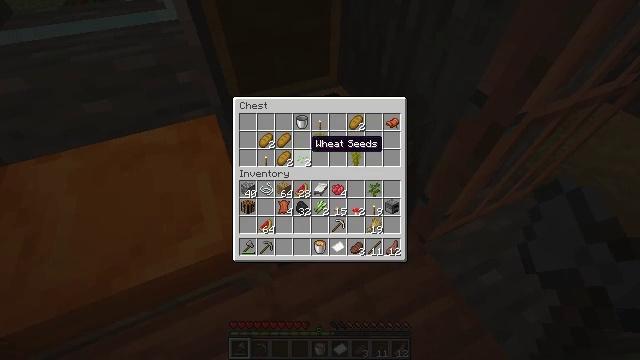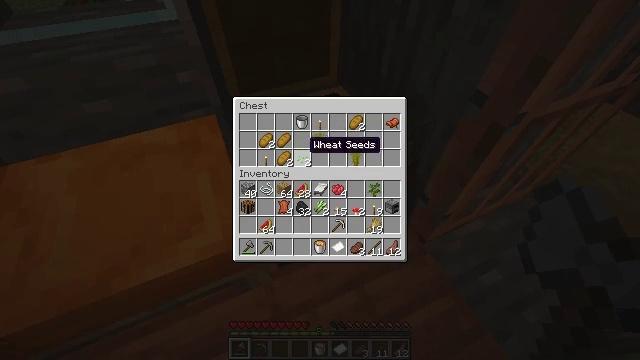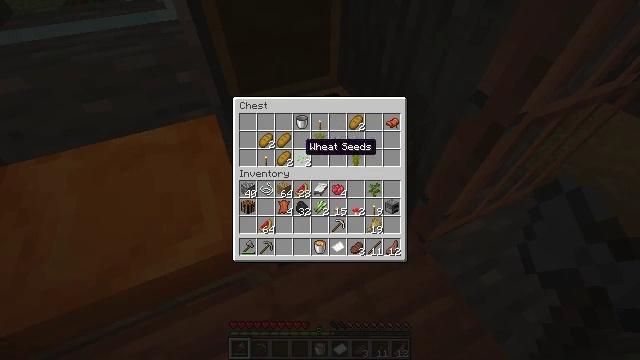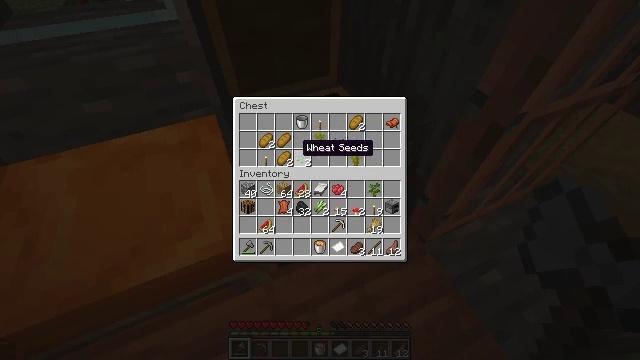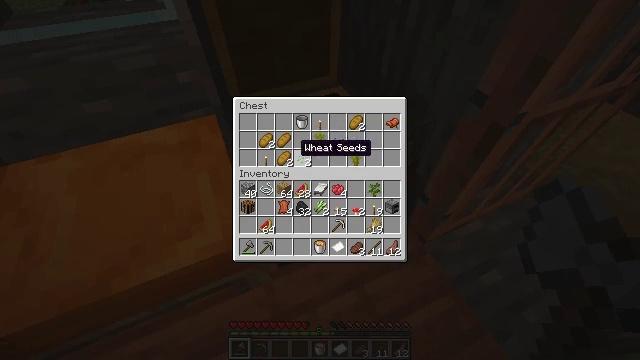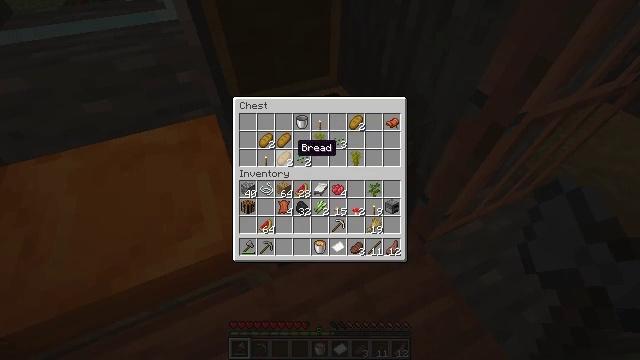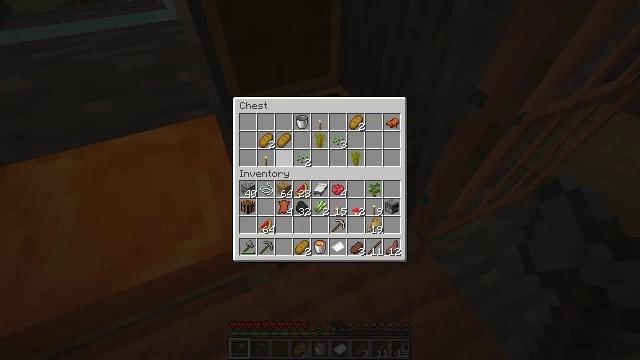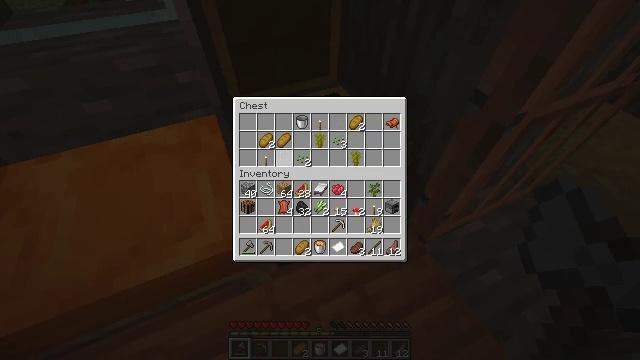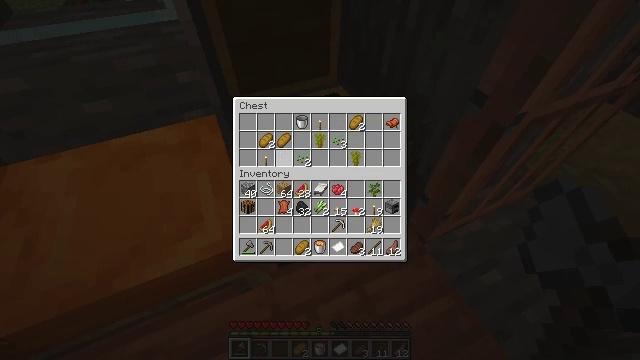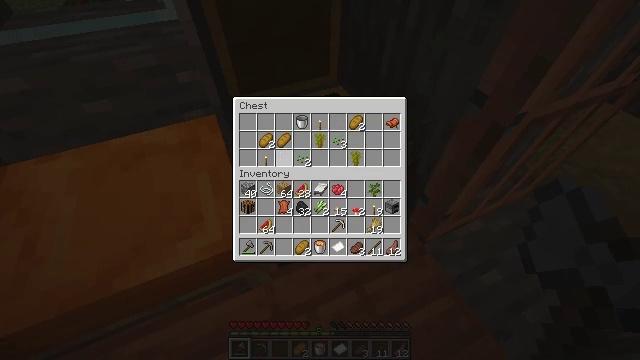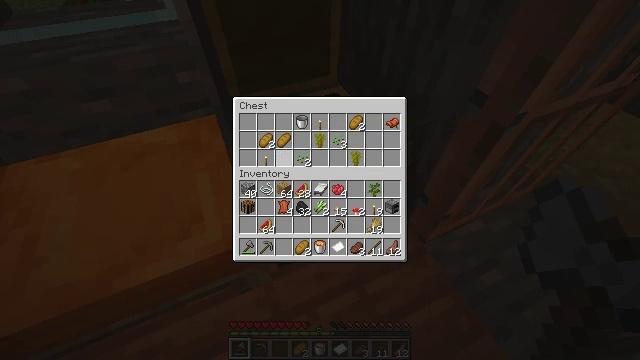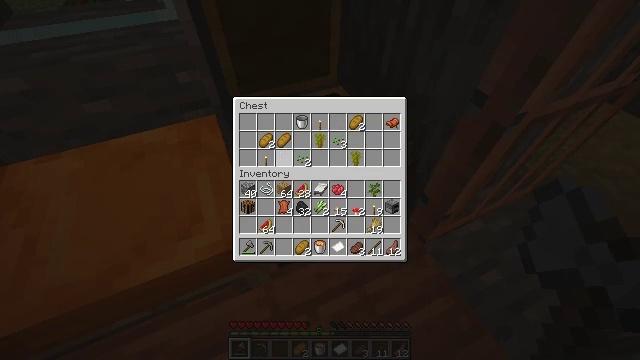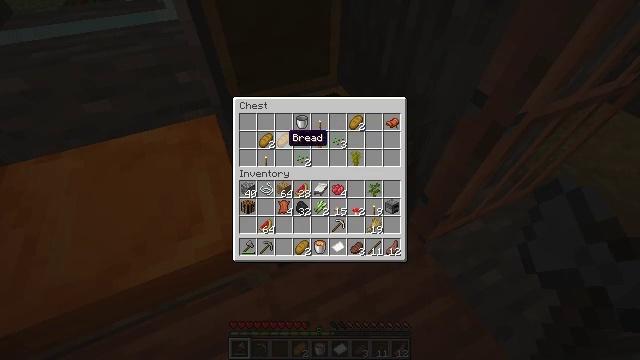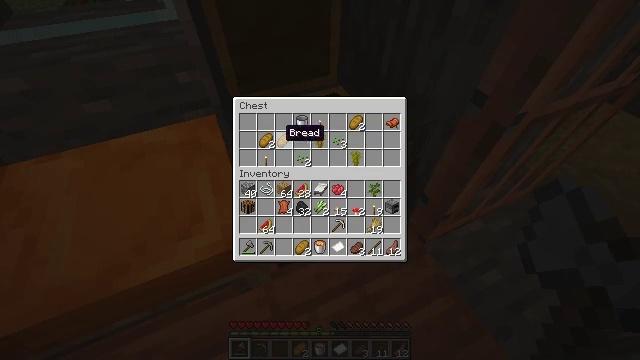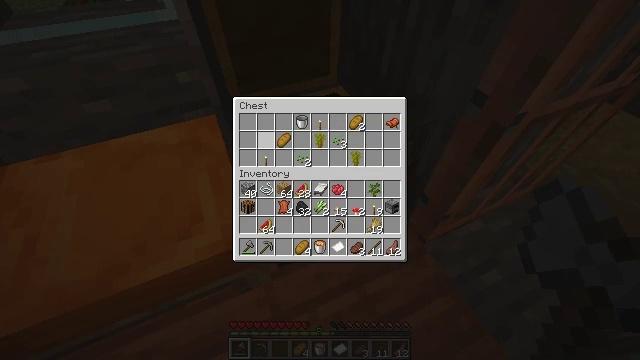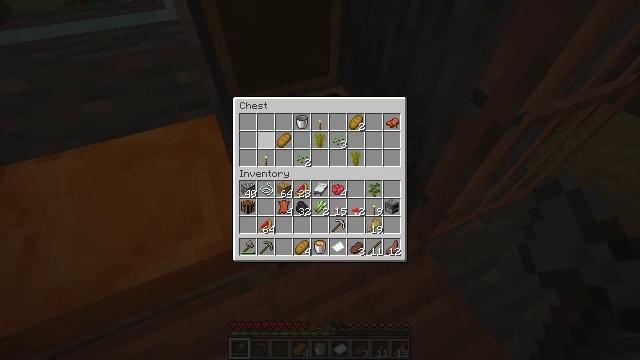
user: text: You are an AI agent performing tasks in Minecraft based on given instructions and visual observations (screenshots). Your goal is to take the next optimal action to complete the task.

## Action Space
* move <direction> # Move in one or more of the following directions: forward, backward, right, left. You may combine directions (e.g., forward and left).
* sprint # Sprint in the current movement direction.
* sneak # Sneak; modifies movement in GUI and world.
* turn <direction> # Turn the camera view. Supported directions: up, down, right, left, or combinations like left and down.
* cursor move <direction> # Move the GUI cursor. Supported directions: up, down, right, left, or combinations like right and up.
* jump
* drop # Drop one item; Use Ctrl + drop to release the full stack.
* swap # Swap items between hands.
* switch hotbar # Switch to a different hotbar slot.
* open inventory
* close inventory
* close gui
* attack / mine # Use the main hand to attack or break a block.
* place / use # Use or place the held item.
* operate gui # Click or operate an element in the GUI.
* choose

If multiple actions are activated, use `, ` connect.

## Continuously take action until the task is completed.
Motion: motion action
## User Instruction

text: Mine the acacia door to collect it.
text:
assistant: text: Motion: sneak
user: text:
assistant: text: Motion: sneak
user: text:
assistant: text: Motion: sneak
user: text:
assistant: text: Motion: sneak
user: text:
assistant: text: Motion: sneak
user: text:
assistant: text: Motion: sneak, operate gui
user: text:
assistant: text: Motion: sneak, operate gui
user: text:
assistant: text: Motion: sneak, operate gui
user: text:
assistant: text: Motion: sneak
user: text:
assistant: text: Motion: sneak
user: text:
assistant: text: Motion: sneak
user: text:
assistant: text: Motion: sneak
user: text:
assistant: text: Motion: sneak
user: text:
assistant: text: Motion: sneak, operate gui
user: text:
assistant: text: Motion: sneak, operate gui
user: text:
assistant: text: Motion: sneak, operate gui
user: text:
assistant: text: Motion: sneak
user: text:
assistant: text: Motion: sneak
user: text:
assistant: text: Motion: sneak
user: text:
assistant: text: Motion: sneak
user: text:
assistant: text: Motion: sneak
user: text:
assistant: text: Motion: sneak, operate gui
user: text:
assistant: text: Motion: sneak, operate gui
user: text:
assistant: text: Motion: sneak
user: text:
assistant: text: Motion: sneak
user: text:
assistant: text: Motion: sneak, cursor move right
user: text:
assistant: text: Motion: sneak, cursor move right
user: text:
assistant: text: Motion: sneak, cursor move right
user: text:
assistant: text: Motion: sneak, cursor move right
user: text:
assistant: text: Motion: sneak